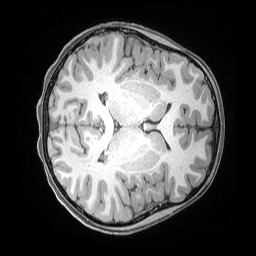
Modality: T1w
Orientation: axial
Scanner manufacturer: siemens
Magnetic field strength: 3 T
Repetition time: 2.53 s
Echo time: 0.00169 s